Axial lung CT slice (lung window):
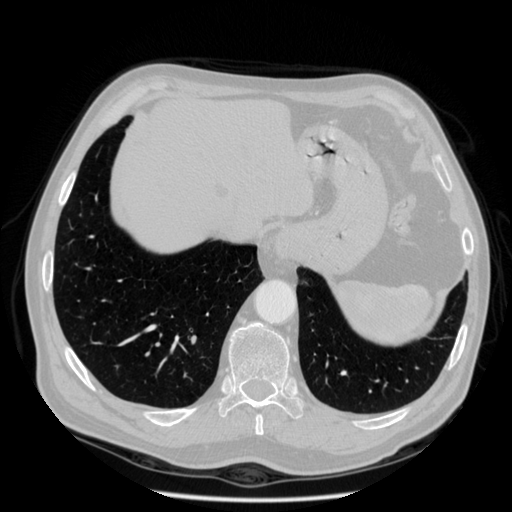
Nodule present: no